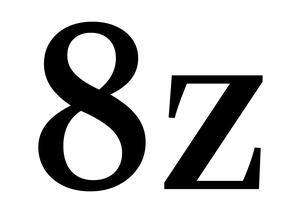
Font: LibreCaslonText_Medium